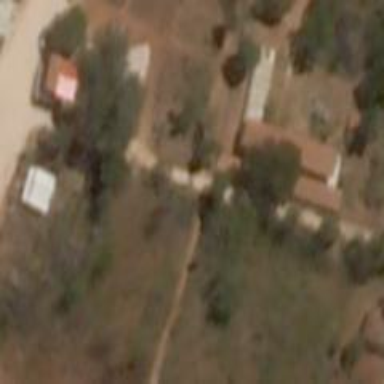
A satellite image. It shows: School.